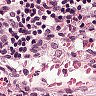
Metastatic tissue present: no